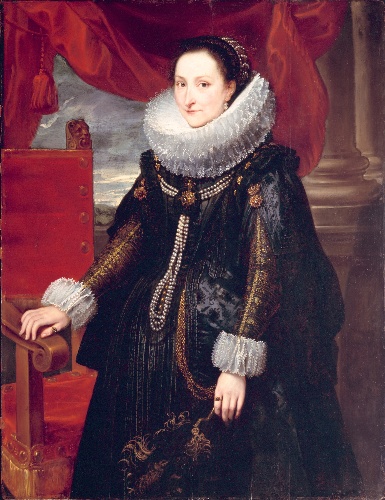
Title: Portrait of a Woman
Artist: Cornelis de Vos
Artist bio: Flemish, Hulst 1584/85–1651 Antwerp
Object type: Painting
Classification: Paintings
Medium: Oil on wood
Dimensions: 49 3/8 x 38 in. (125.4 x 96.5 cm)
Department: European Paintings
Credit line: Marquand Collection, Gift of Henry G. Marquand, 1889
Accession year: 1889
Repository: Metropolitan Museum of Art, New York, NY
Tags: Portraits|Women